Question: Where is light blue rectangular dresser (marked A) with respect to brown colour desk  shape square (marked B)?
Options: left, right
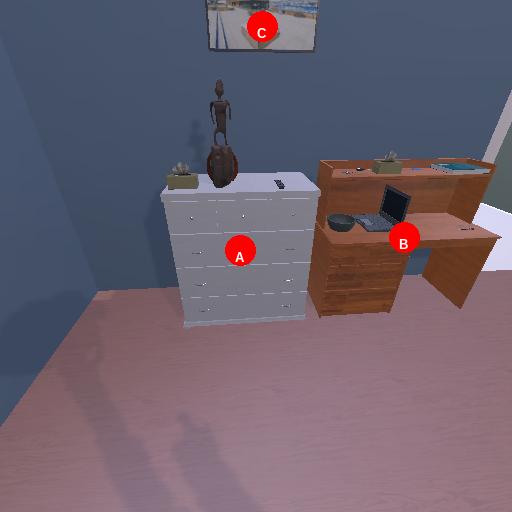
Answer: left